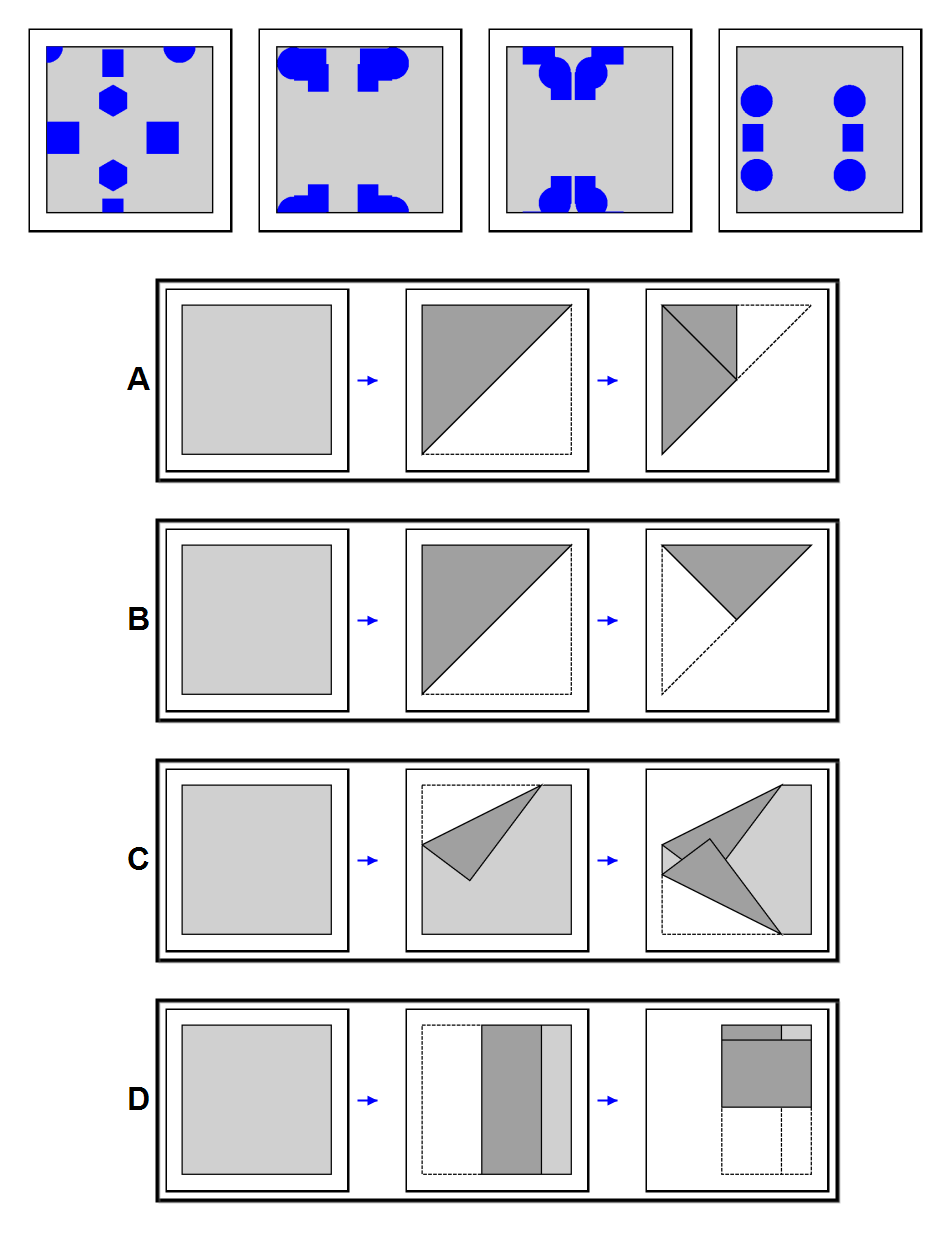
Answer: D